二年级 · 画法几何学
图中有 ( )条线段, 有 (
)个角, 其中有 (
)个直角。

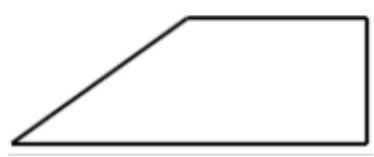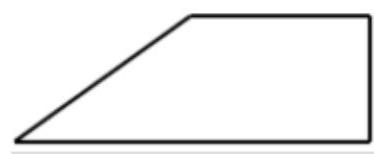
答案: $44 \quad 2$

【分析】线段是直的, 有两个端点。从一点引出两条射线所形成的图形叫做角。和书本的角相同的是直角, 由此解答。

【详解】由分析得：

图中有 4 条线段, 有 4 个角, 其中有 2 个直角。

【点睛】本题主要考查线段和角的认识。